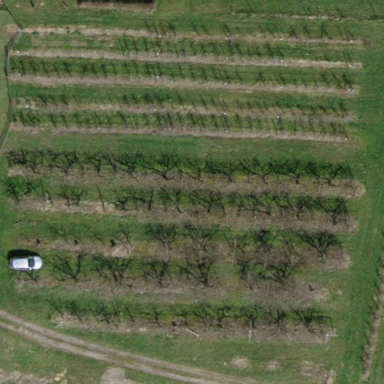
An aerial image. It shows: Orchard.